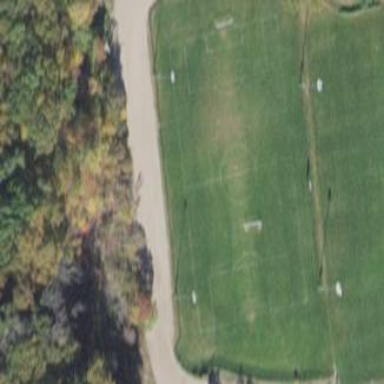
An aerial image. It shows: Soccer pitch for leisure land activities.